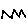
Label: zigzag